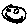
Label: smiley face